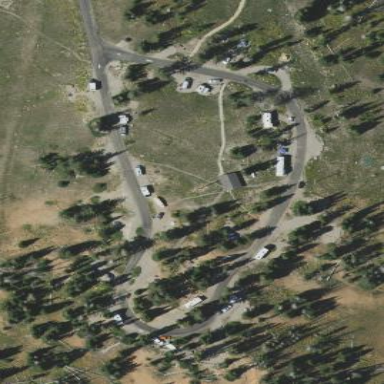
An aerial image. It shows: Campsite for tourism.